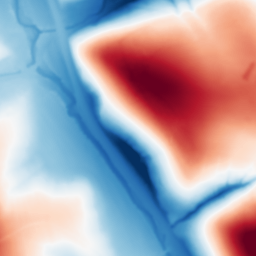
Category: multiscale
Decomposition family: dog_multiscale
Decomposition parameters: sigma_ratio: 2
n_scales: 6
base_sigma: 1
Upsampling method: cubic_mitchell
Upsampling parameters: scale: 2
Upsampling scale: 2